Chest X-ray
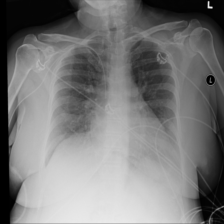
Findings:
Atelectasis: negative
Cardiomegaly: negative
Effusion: negative
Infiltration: negative
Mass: negative
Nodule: negative
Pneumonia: negative
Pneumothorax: negative
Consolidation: negative
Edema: negative
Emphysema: negative
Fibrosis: negative
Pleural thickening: negative
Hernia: negative